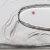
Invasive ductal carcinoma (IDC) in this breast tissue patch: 0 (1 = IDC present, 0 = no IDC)